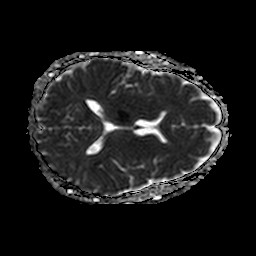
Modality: ADC
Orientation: axial
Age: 41
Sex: female
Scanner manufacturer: philips
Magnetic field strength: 1.5 T
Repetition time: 4.813 s
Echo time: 0.07764 s